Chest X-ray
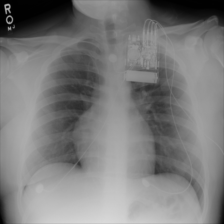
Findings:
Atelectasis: negative
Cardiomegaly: negative
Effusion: negative
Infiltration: negative
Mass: negative
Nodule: negative
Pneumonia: negative
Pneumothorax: negative
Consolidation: negative
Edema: negative
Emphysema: negative
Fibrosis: negative
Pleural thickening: negative
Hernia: negative